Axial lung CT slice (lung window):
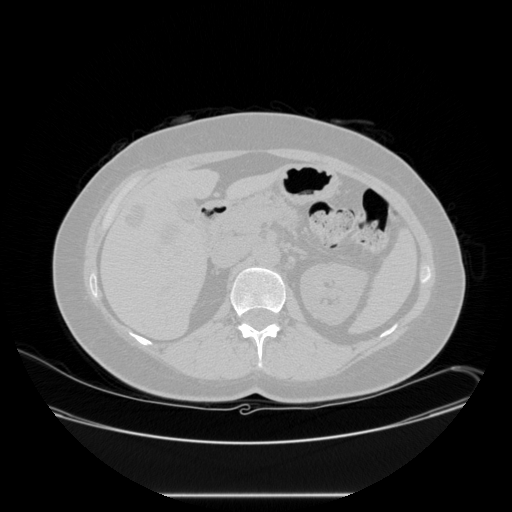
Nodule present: no